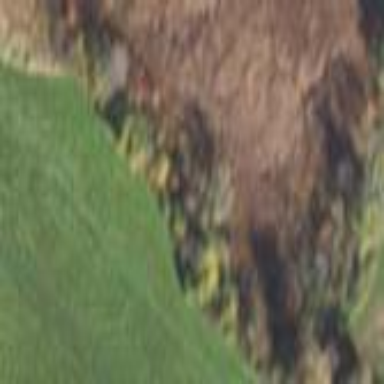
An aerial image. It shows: Mixed woodland area with various types of trees.